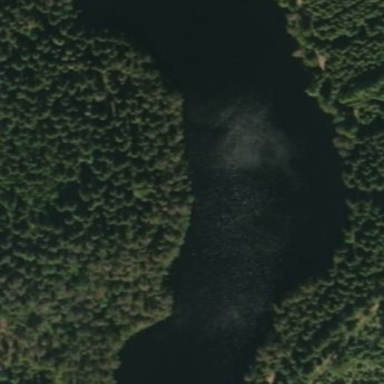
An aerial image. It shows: Pond surrounded by natural water.